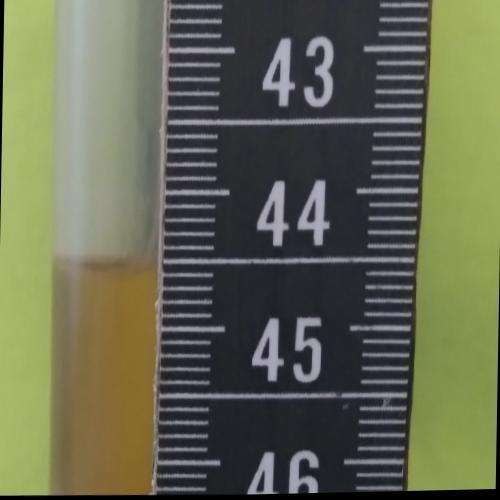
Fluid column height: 44.5 cm